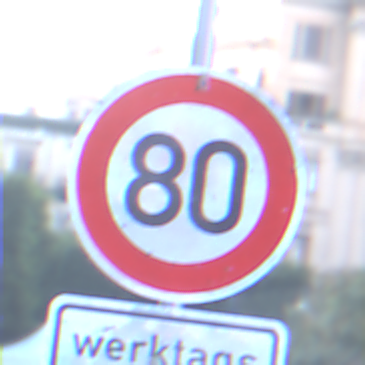
Verkehrszeichen: Geschwindigkeit80
Zusatzzeichen unten: ZeitangabenMitBeschraenkungAufWochentage7
Umgebung: Outdoor, Urban
Tageszeit: SunriseSunset
Wetter: PartlyCloudy
Licht: Natural
Jahreszeit: NotSpecified
Kontrast: LowContrast